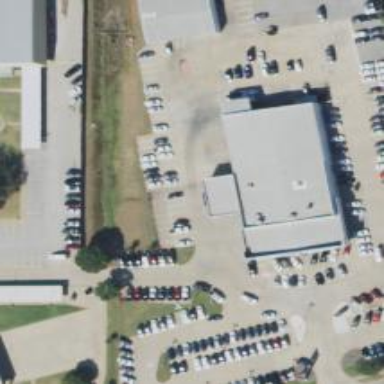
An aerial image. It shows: Car shop building.